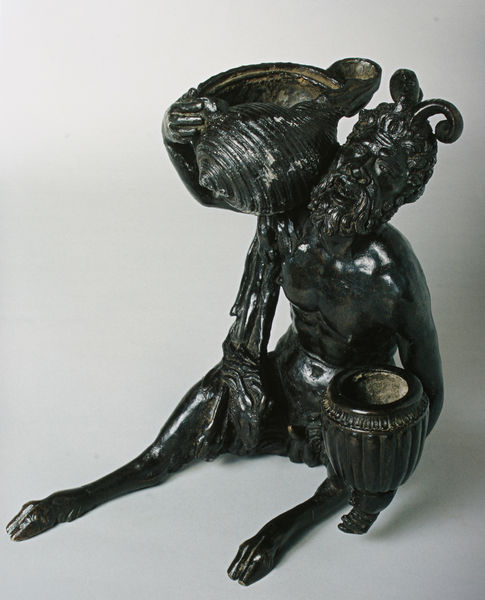
Titel: Sitzender Satyr mit einer Muschel
Künstler: Andrea Riccio
Standort: Florenz
Institution: Museo Nazionale del Bargello
Schlagwörter: dunkel, hand, kopf, körper, mann, nackt, schatten, wasser, sitzen, brust, frisur, haar, hell, licht, schwarz, weiss, blick, tier, alt, bart, betrunken, flasche, bärtig, gesicht, halten, schale, tragen, vollbart, füllhorn, horn, figur, kelch, sitzend, locken, renaissance, keramik, krug, skulptur, statue, vase, beine, huf, hufe, topf, sitz, last, wein, steif, muskeln, pfeife, sitzt, kerze, korb, metall, nabel, bauch, bronze, plastik, poliert, foto, becher, lachen, penis, gefäß, antike, fuss, deko, geschirr, krallen, mythologie, statuette, trommel, sitzfigur, hufen, fraun, kerzenhalter, krüge, reh, teufel, bacchus, satyr, faun, pan, tierkörper, knieend, fabelwesen, trog, muschel, kunstkammer, hörner, trinker, schnecke, tintenfass, eimer, guss, bock, stier, ziegenbock, bocksbeine, salz, ziege, aschenbecher, gegossen, klauen, kunststück, figut, tragend, hockend, glied, gehörnt, trinkgefässe, brone, krater, wassermann, baccus, triton, wasserträger, silen, ziegenbeine, papn, schnörkle, sklptur, saphyr, erigiert, gefaesse, ziegenmensch, bocksgestalt